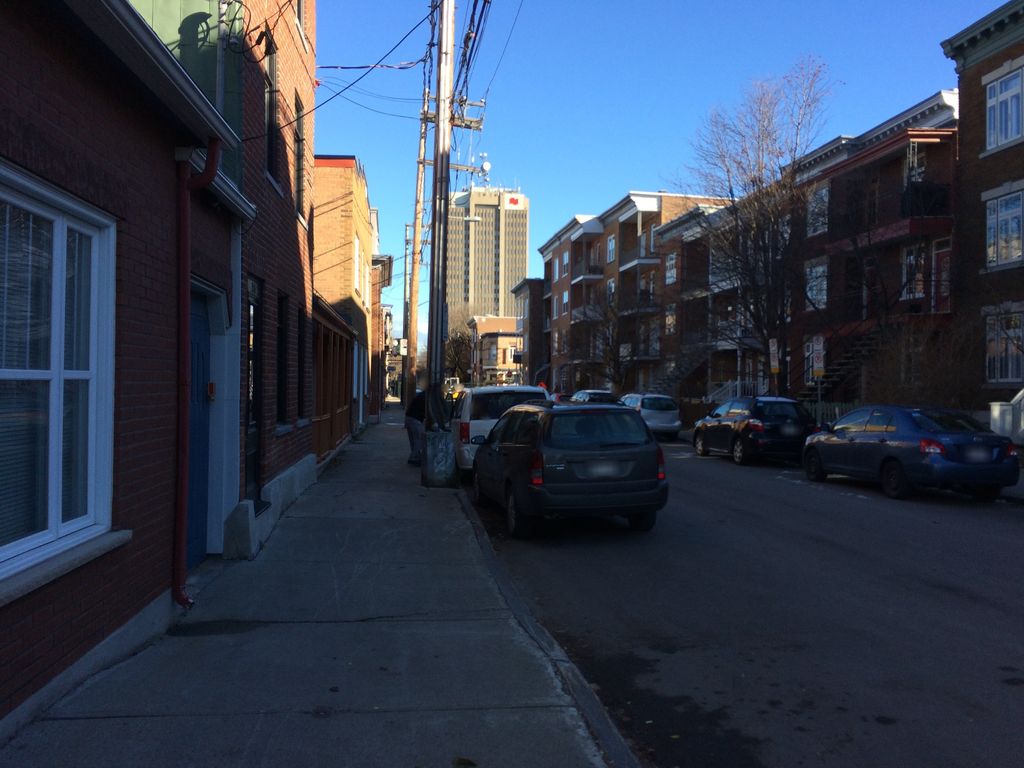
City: quebec_city